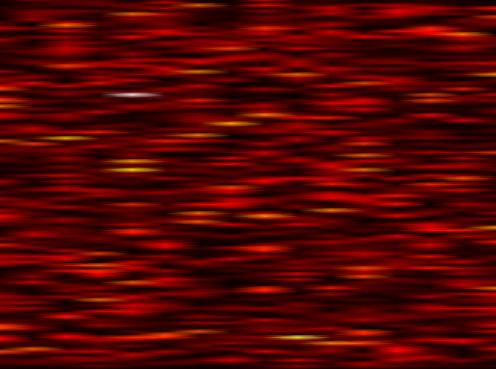
Label: FBMC